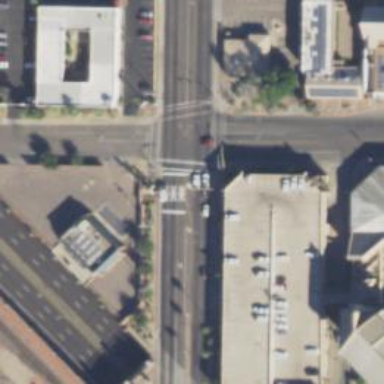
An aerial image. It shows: Solid stop line on the road marking.